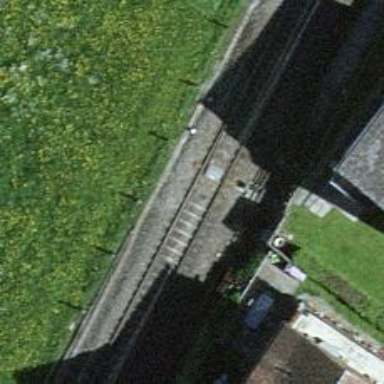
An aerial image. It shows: Railway switch.